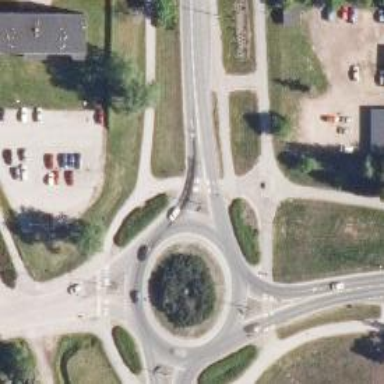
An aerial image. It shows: Secondary road with asphalt surface leading to roundabout junction.